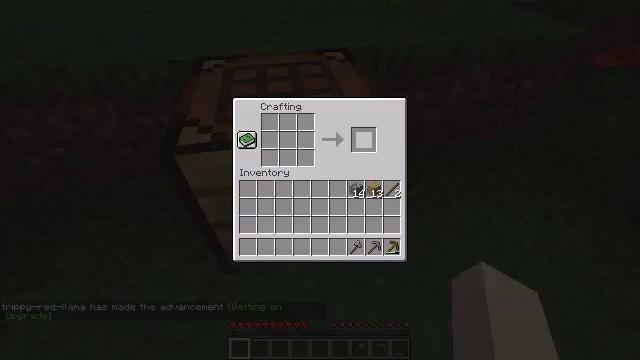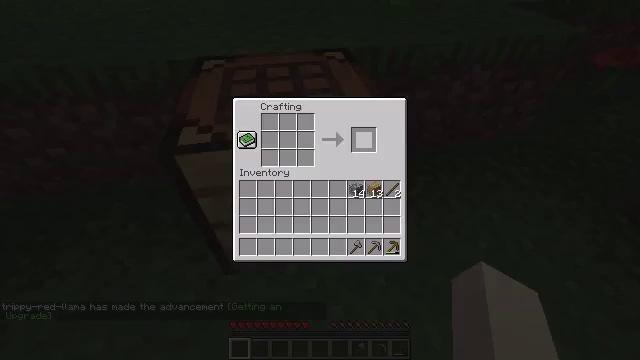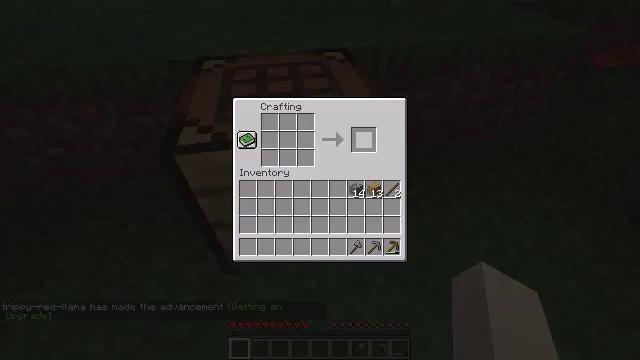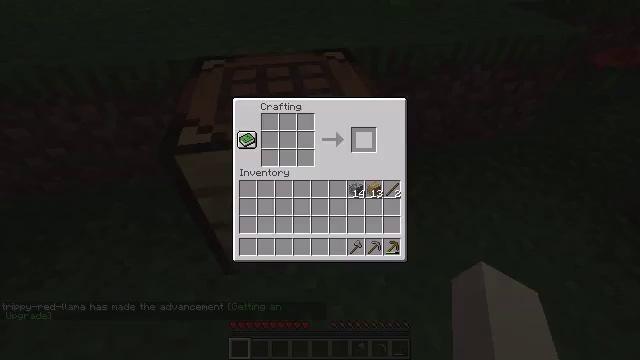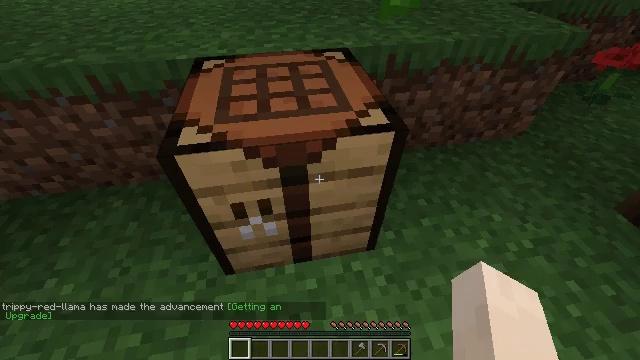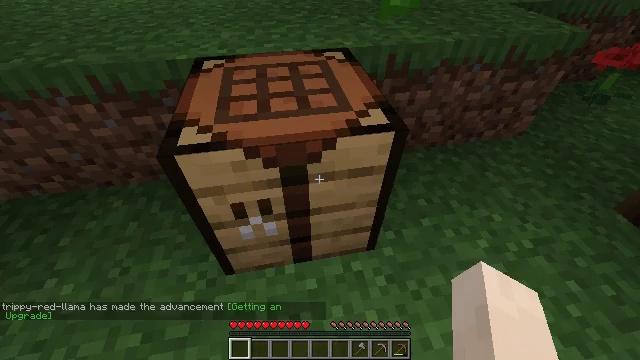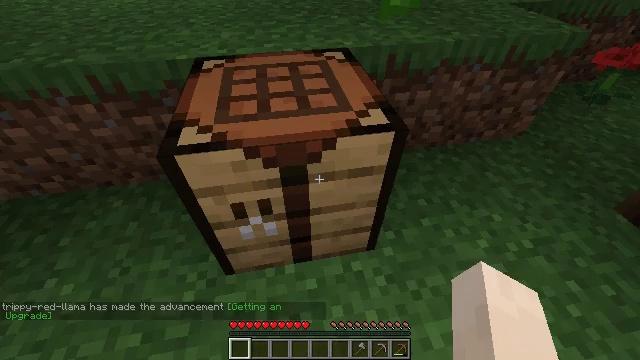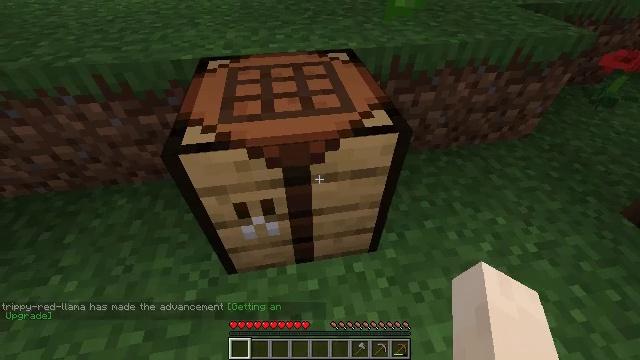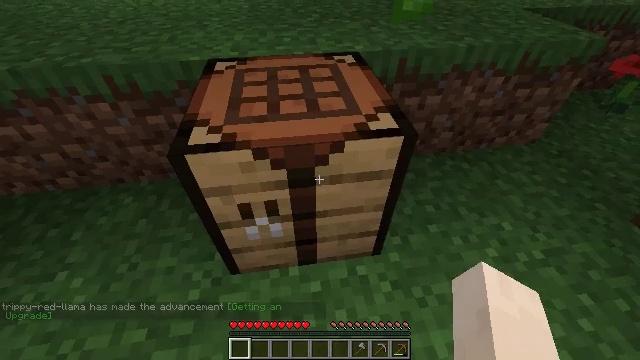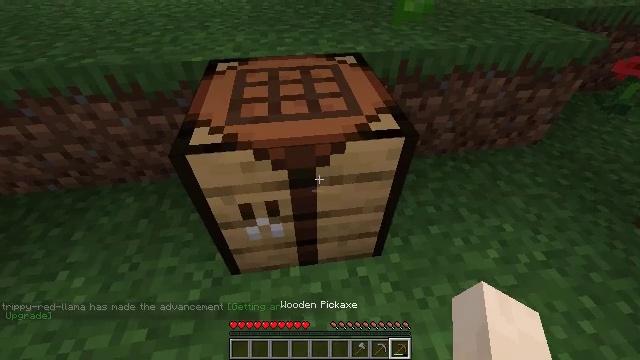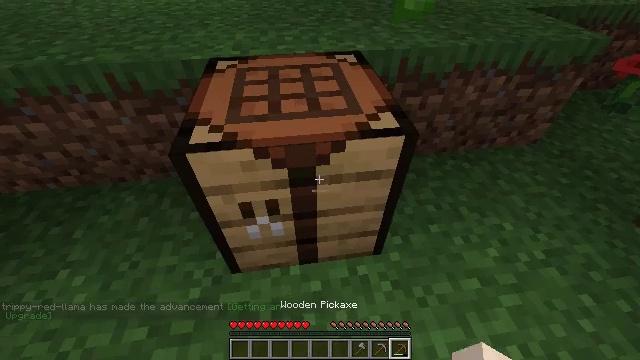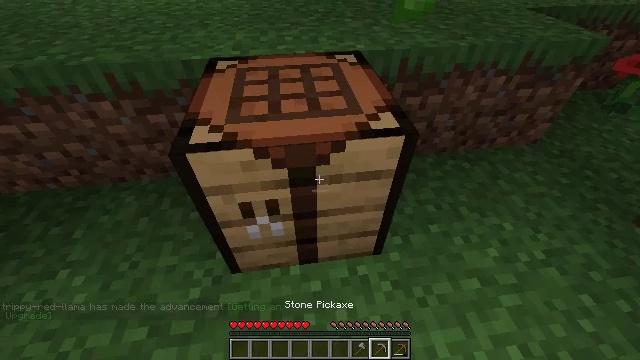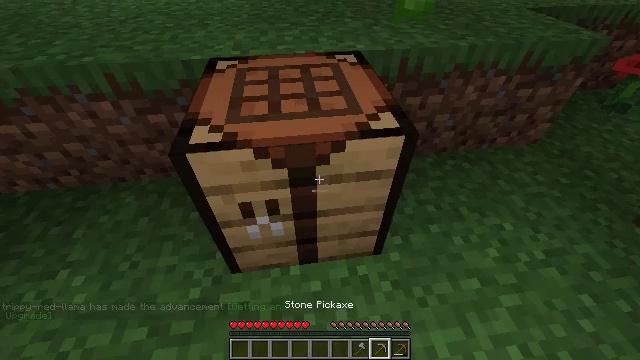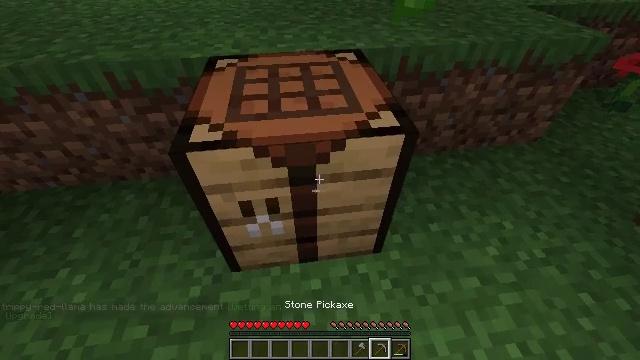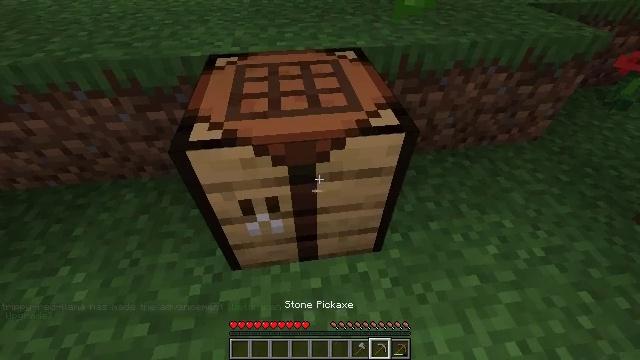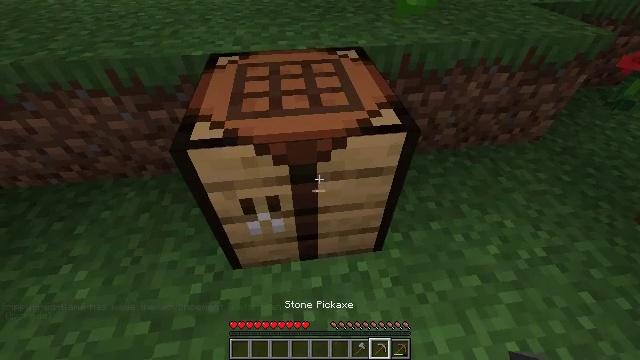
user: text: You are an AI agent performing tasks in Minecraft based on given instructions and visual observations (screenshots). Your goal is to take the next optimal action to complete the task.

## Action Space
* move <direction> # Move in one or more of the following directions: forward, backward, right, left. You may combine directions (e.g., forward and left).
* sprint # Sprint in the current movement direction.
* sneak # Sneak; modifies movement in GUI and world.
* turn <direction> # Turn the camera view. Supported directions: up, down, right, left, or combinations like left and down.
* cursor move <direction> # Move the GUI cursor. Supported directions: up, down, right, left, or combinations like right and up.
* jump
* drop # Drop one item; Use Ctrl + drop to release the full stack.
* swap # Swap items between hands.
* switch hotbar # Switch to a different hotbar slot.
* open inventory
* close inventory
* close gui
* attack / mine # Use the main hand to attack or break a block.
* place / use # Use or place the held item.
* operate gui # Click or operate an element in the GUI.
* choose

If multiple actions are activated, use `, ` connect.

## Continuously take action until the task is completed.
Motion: motion action
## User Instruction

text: Get the crafting table into the inventory.
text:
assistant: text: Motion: sneak, open gui
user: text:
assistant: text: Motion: no_op
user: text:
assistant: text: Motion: no_op
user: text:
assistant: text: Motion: no_op
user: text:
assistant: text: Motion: close gui
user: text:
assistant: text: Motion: open inventory
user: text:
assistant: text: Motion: no_op
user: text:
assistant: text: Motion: turn left
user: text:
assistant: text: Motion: no_op
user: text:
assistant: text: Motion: no_op
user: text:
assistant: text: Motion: no_op
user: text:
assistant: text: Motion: no_op
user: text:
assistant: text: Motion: no_op
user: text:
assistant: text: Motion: no_op
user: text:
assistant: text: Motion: no_op
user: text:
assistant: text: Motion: no_op
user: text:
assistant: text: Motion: no_op
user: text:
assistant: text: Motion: no_op
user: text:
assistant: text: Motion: no_op
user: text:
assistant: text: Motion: no_op
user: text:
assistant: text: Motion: turn up
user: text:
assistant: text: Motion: turn left and up, attack / mine
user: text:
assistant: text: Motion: attack / mine
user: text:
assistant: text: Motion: attack / mine
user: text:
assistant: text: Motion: attack / mine
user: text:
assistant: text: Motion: attack / mine
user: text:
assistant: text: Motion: attack / mine
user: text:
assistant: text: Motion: attack / mine
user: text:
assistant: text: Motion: attack / mine
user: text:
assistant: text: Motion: attack / mine